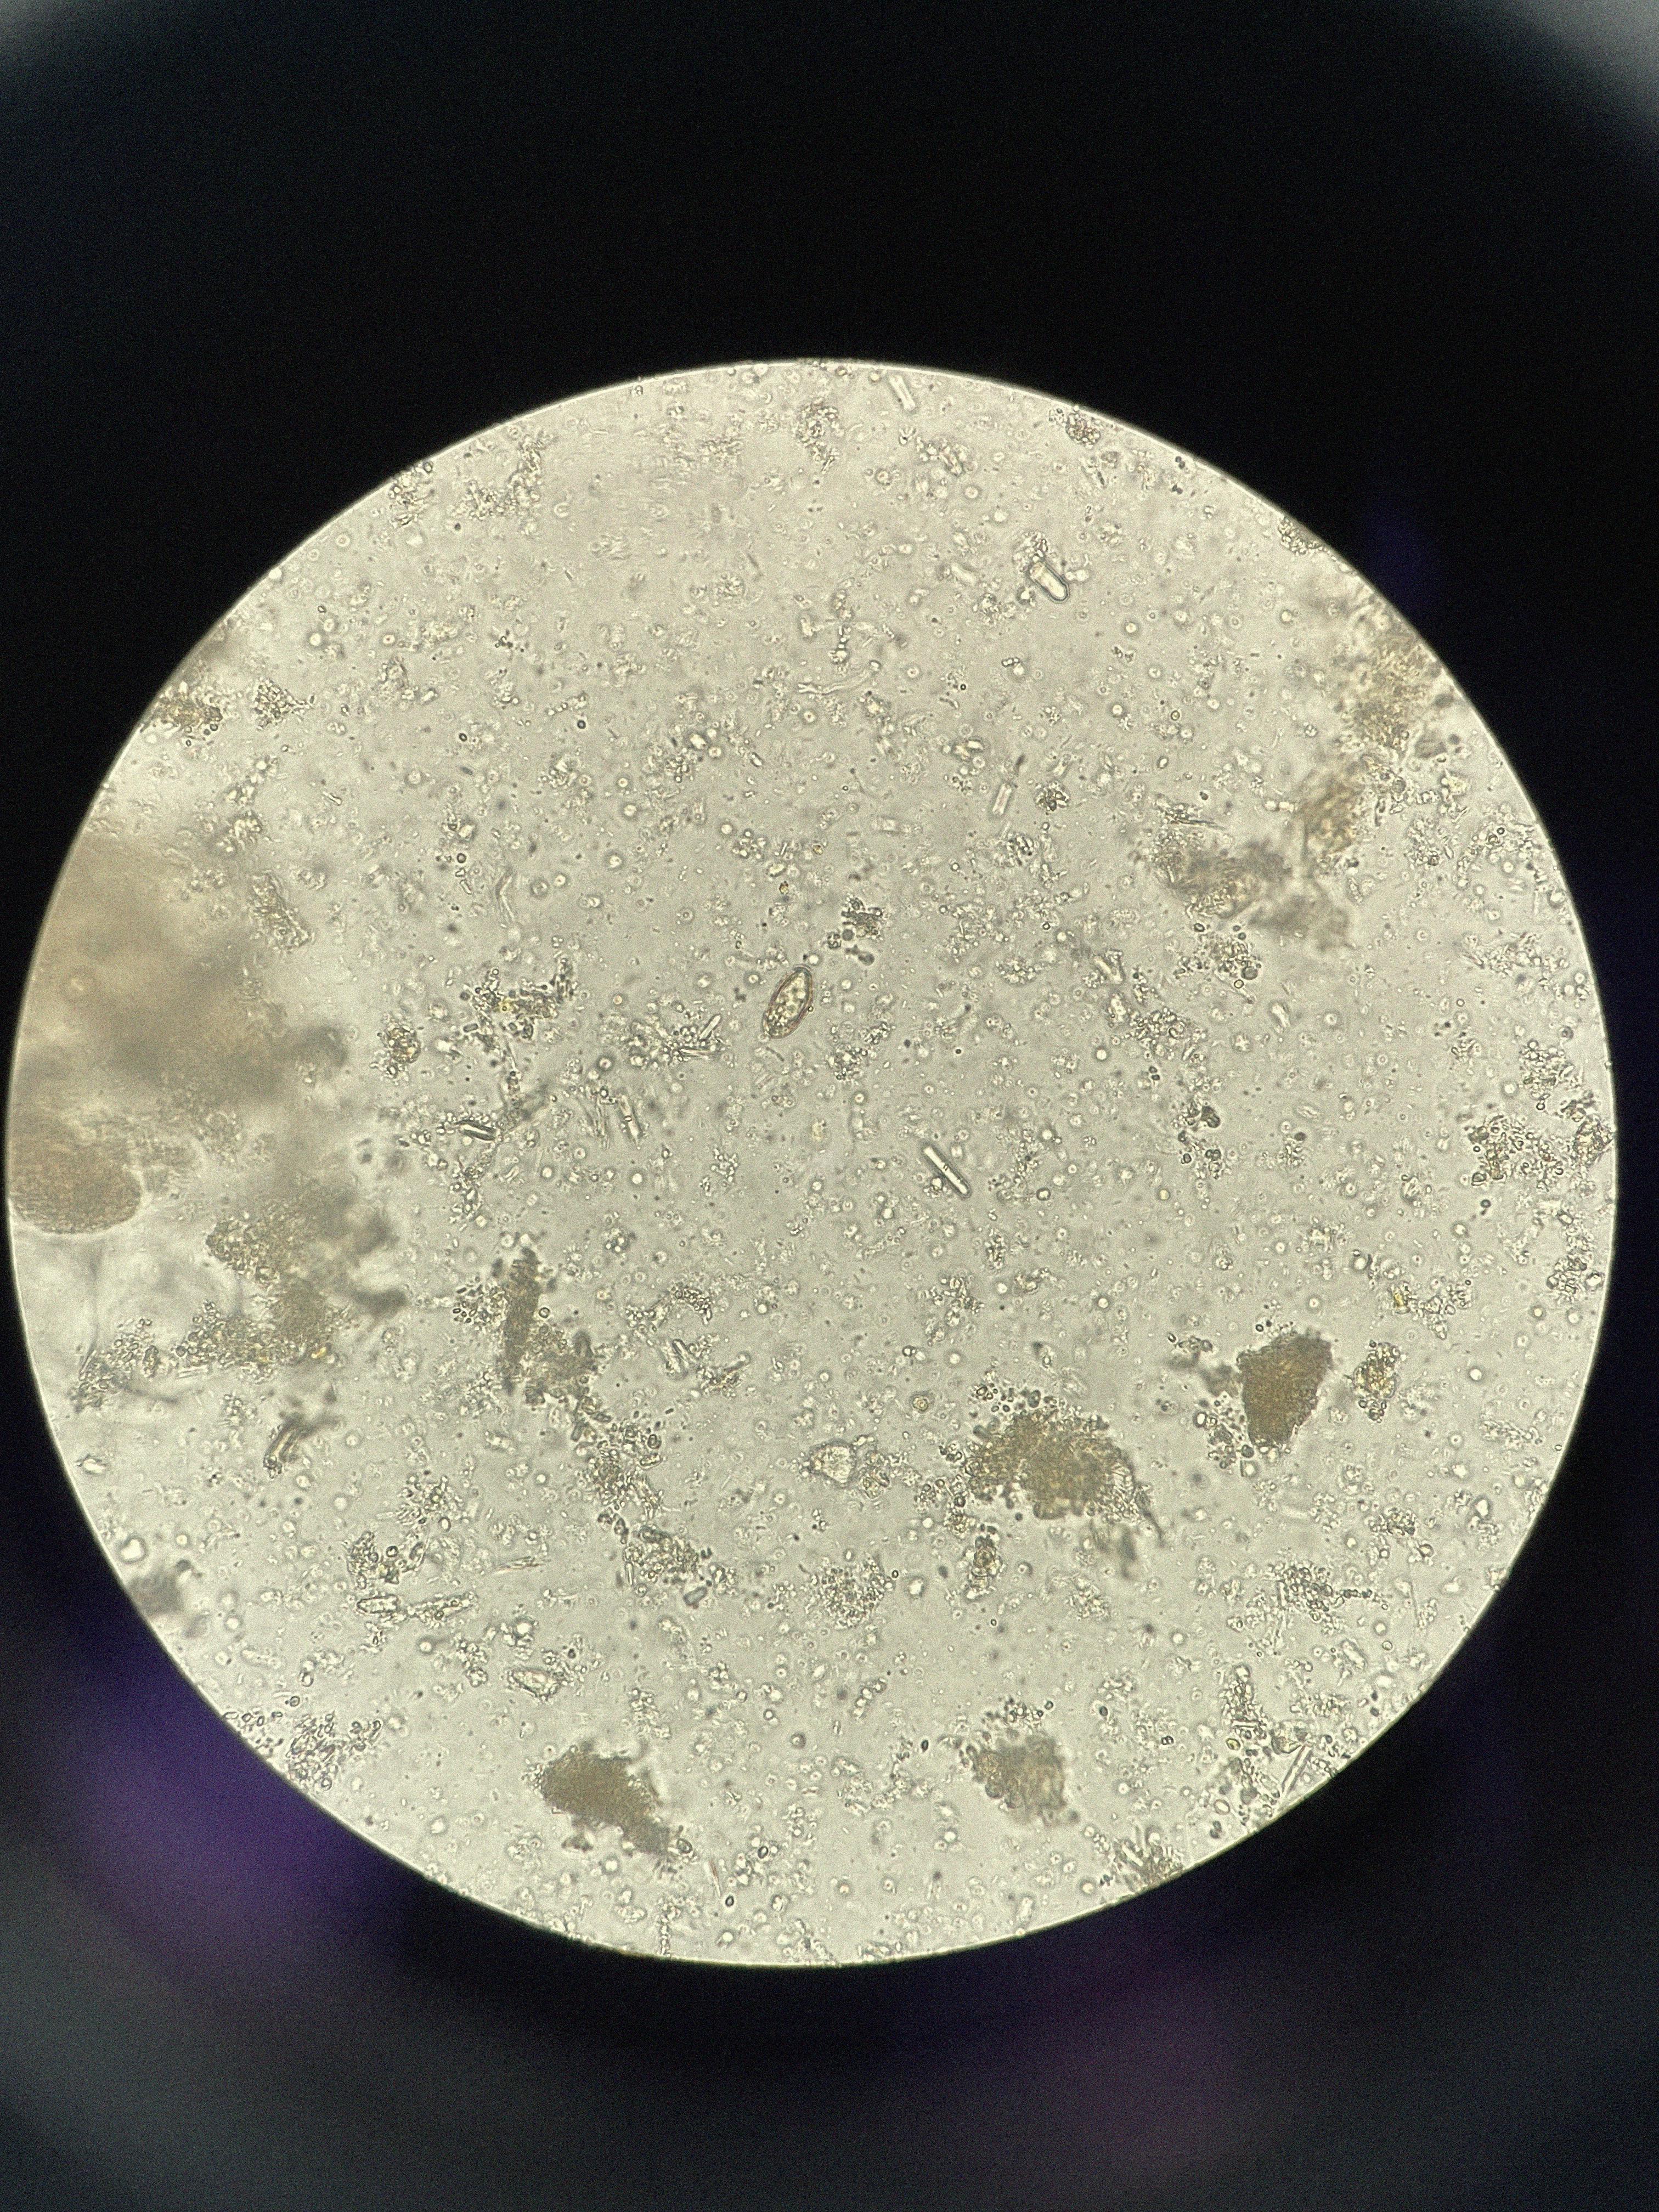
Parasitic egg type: Opisthorchis viverrine